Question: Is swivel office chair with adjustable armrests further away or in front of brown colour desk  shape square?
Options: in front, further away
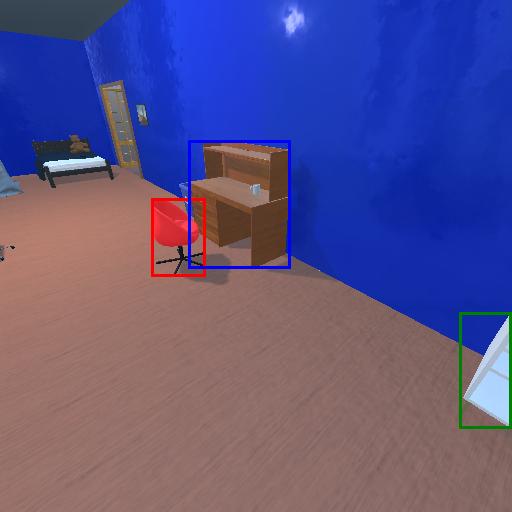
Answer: in front